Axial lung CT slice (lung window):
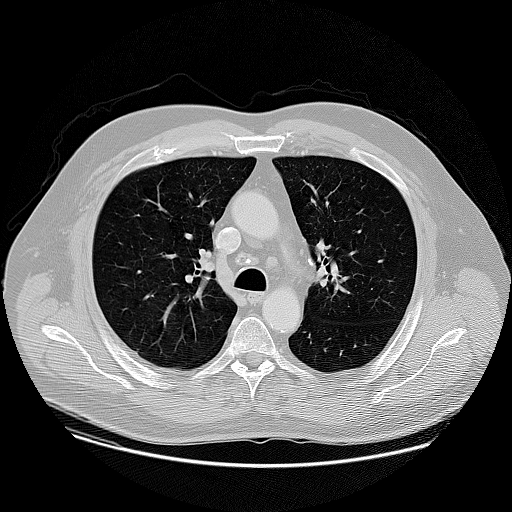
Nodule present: no